Question: I recently started reading OpenGL Superbible 5th edition and noticed the following:

Having just taken linear algebra this seemed odd to me. The column vector is of dimension 4x1 and the matrix is 4x4, how is it possible to multiply them together? If the vector were a row-vector and the output were a row vector I agree that it would be possible, but this?
Update: I emailed the author and he said that I was correct. He noticed the order was wrong in the previous edition of the book, however it ended up not being fixed in the 5th edition.
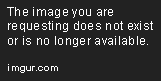
Answer: I agree: it should be a column vector that's pre-multiplied by the identity matrix.
If it's a row vector, then the RHS needs to be a row vector as well to make the dimensions match.